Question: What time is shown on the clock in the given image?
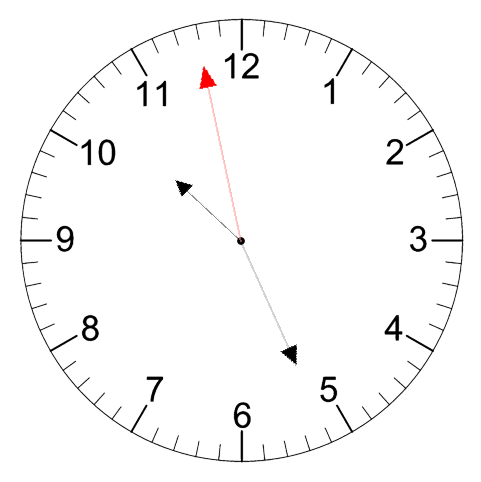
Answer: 10:25:58